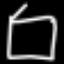
Label: square